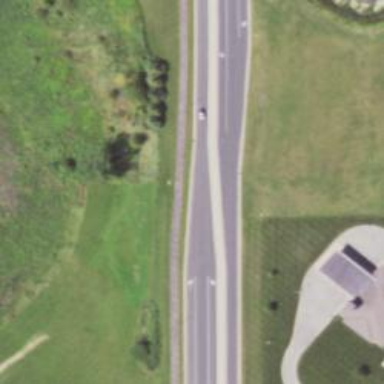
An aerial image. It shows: Tertiary road with asphalt surface and cycle track.